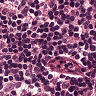
Metastatic tissue present: no